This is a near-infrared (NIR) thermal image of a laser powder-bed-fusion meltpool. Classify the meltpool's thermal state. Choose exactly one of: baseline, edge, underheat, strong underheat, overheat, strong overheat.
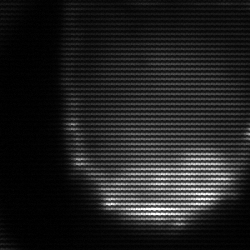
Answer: edge